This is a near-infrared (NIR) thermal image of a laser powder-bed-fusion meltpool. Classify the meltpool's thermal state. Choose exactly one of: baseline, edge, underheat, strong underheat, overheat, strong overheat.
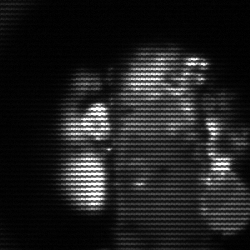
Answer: strong underheat